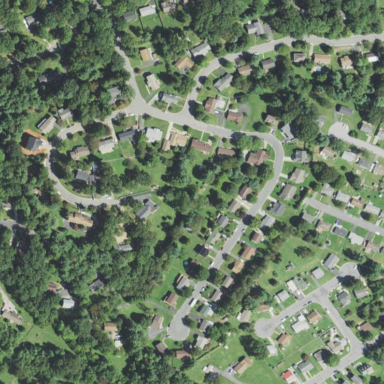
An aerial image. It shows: Residential area within neighborhood.